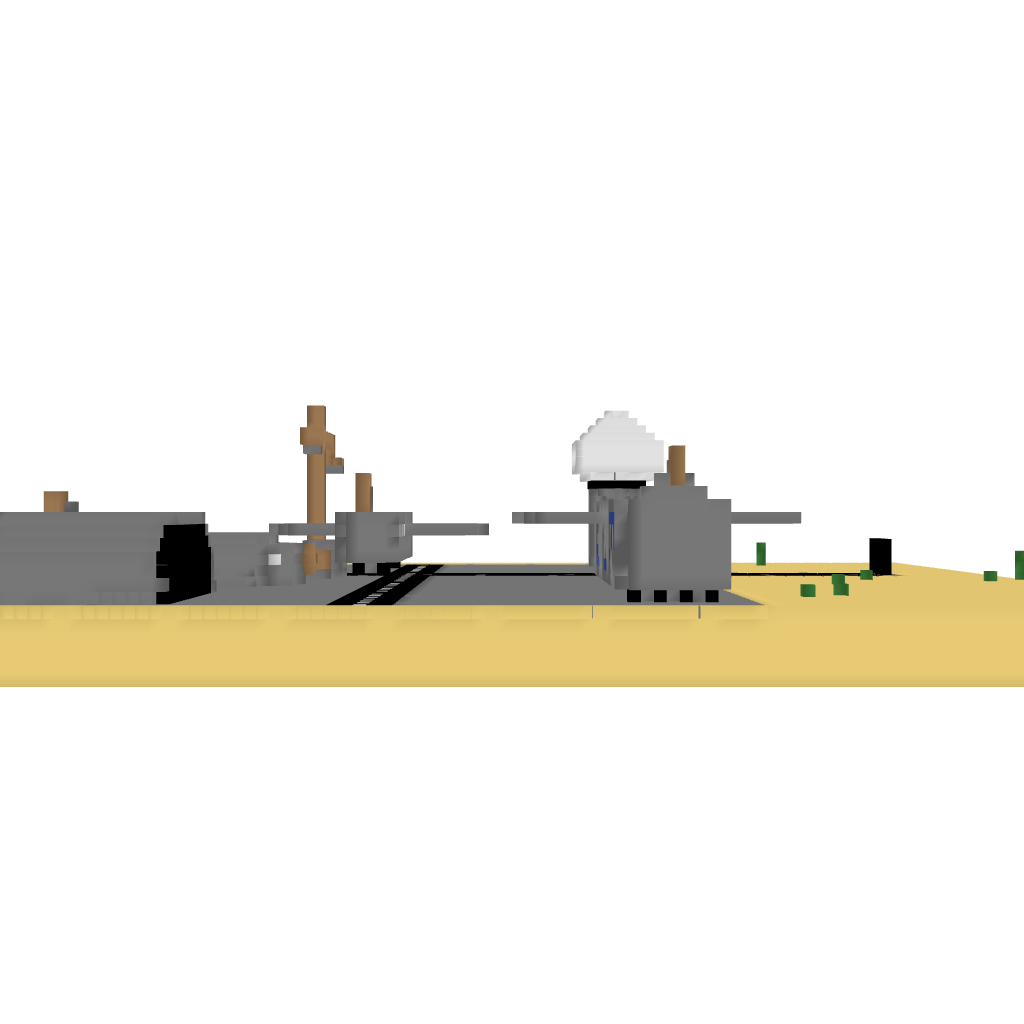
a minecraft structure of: Big Airfield with realistic planes and control tower Etc... bad low quality